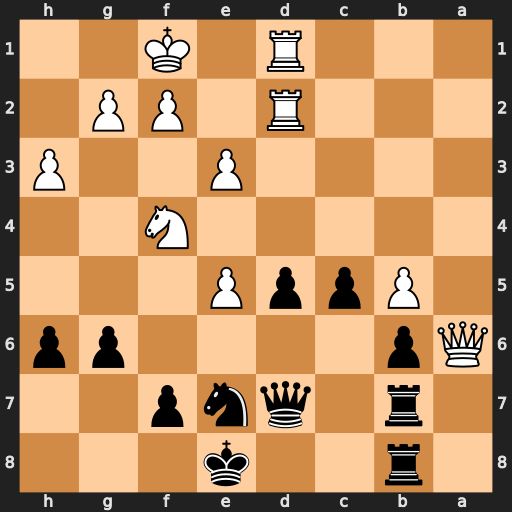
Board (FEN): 1r2k3/1r1qnp2/Qp4pp/1PppP3/5N2/4P2P/3R1PP1/3R1K2
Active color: b
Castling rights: -
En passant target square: -
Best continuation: Ra7 Nxd5 Nxd5